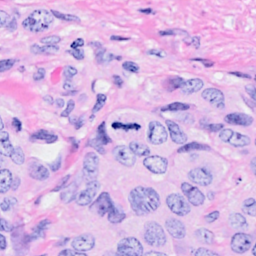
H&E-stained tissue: Breast